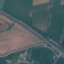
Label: Highway